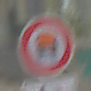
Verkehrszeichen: VerbotFahrzeugeWassergefaehrdenderLadung
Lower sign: RichtungsangabeDurchPfeile2
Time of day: Midday
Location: Roofed (Special)
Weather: Overcast
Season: NotSpecified
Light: Natural